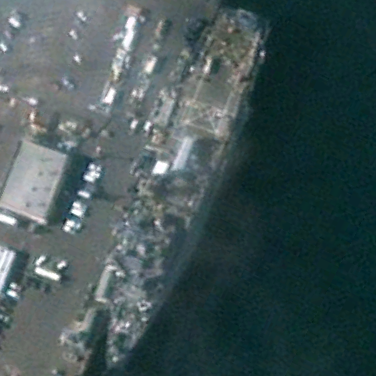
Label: combat